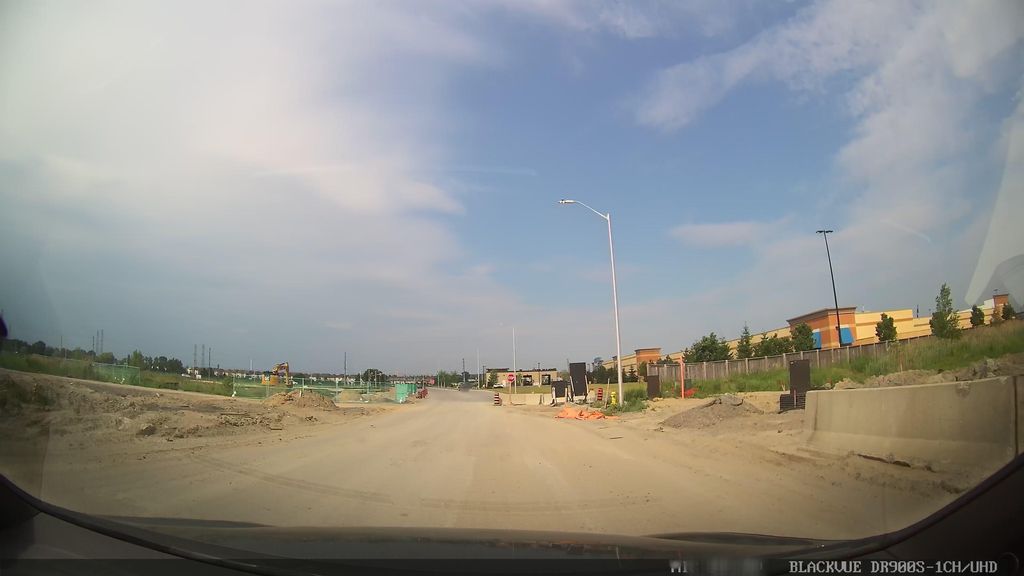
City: ottawa-gatineau